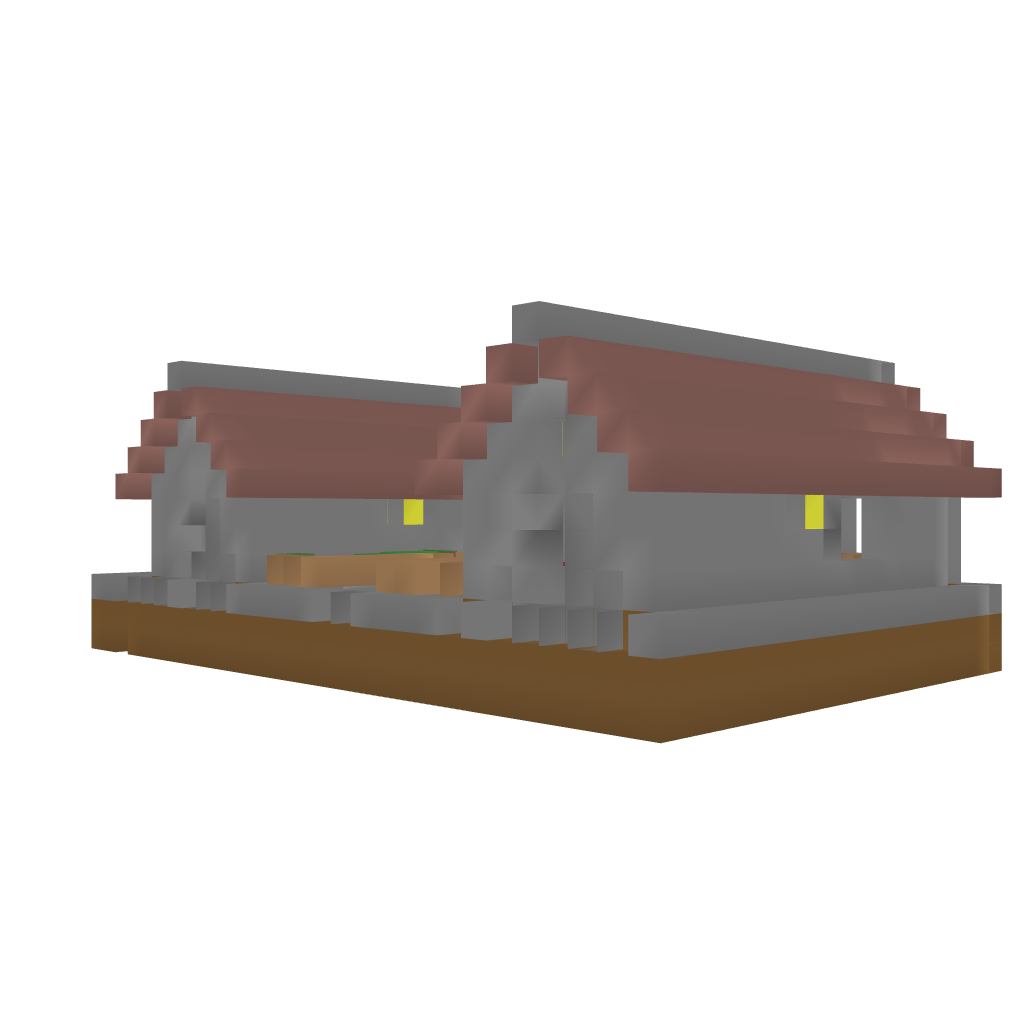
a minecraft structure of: Two room house bad low quality